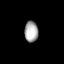
Tissue: lung
Cell type: Epithelial cells
Senescence score: 0.6182
Nuclear area (px): 285
Mean DAPI intensity: 166.642